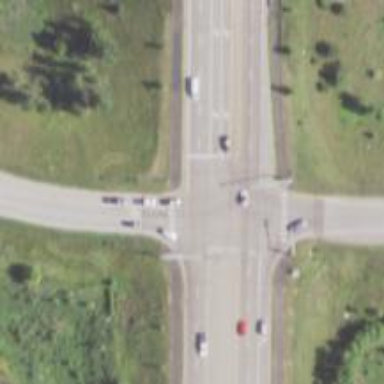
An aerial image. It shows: Marked asphalt cycleway with crossing.